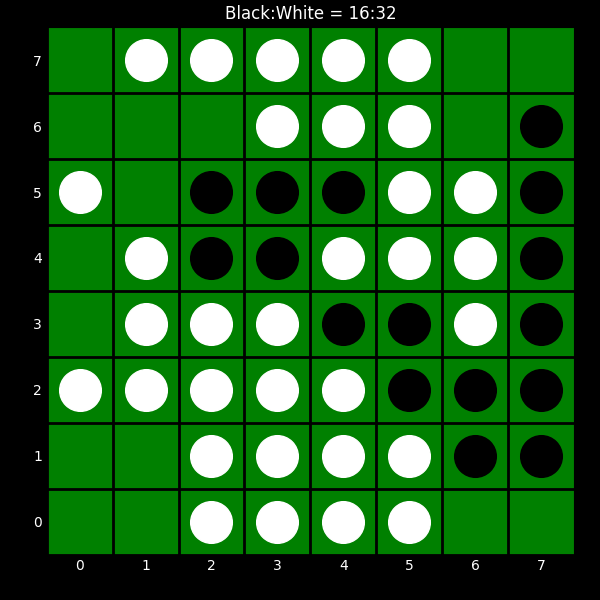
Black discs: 16
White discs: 32